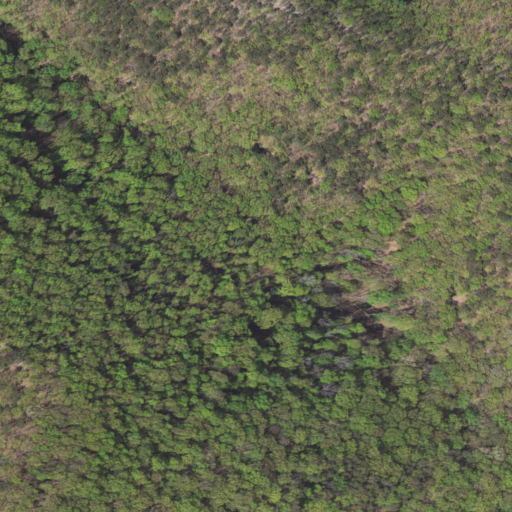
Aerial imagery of gap in Virginia named Lower Brushy Gap containing deciduous forest and mixed forest